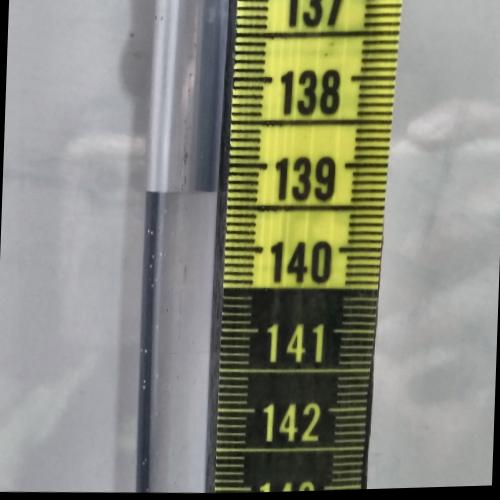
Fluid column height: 139.3 cm